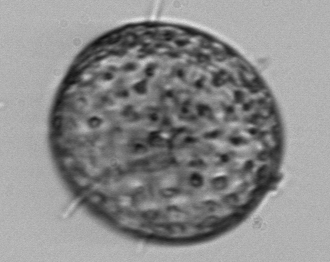
Label: Thalassiosira